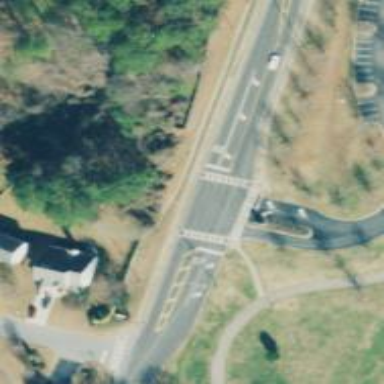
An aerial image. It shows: Marked road crossing.